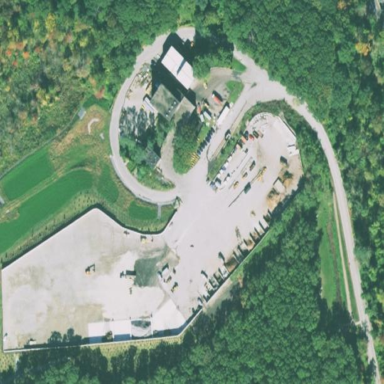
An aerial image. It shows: Recycling facility.